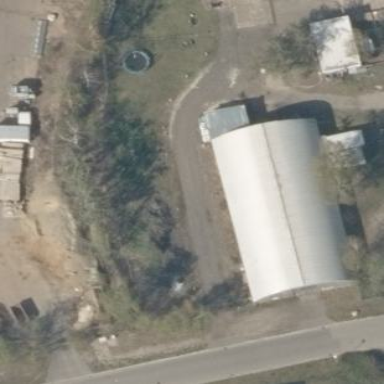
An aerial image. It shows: Shed.